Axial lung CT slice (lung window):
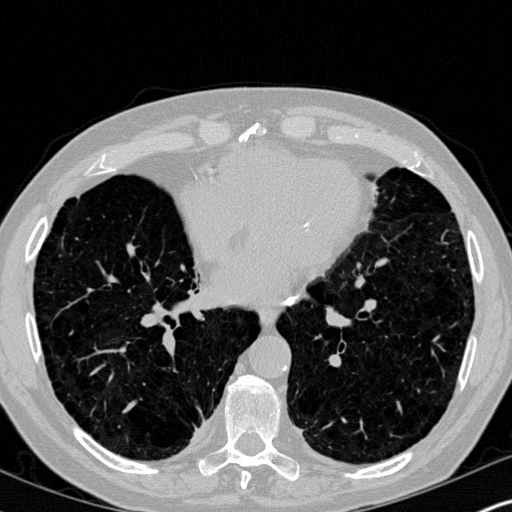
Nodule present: no